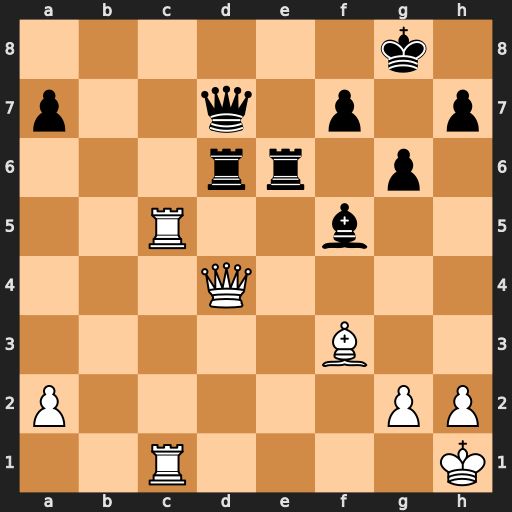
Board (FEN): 6k1/p2q1p1p/3rr1p1/2R2b2/3Q4/5B2/P5PP/2R4K
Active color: w
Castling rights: -
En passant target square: -
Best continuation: Rc8+ Re8 Rxe8+ Qxe8 Qxd6